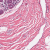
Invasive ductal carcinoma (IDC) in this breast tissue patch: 0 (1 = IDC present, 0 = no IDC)